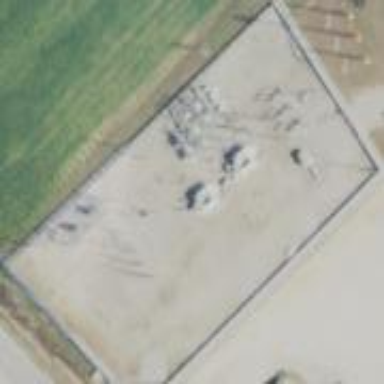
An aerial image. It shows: There is distribution substation enclosed by fence.